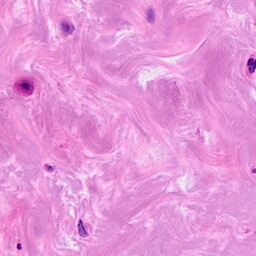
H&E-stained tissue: Breast